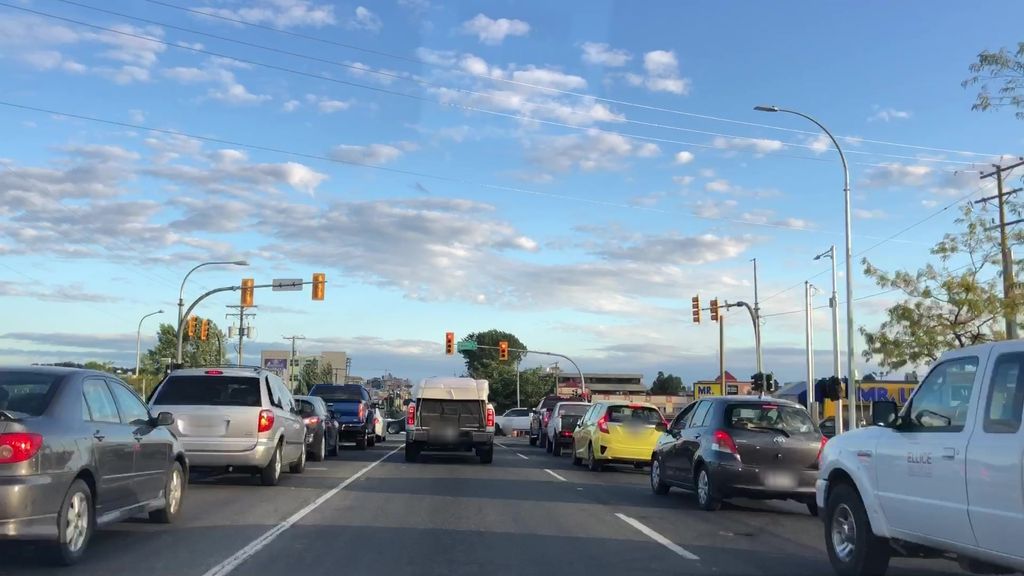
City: victoria